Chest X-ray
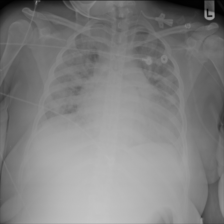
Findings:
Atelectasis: negative
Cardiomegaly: negative
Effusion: negative
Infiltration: negative
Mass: negative
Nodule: negative
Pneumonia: negative
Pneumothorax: negative
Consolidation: negative
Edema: negative
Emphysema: negative
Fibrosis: negative
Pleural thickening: negative
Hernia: negative